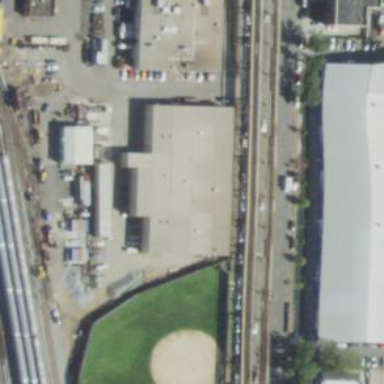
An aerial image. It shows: Industrial building.